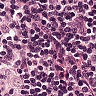
Metastatic tissue present: no